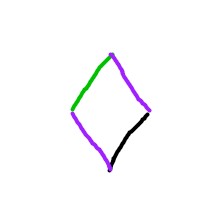
Shape: rhombus